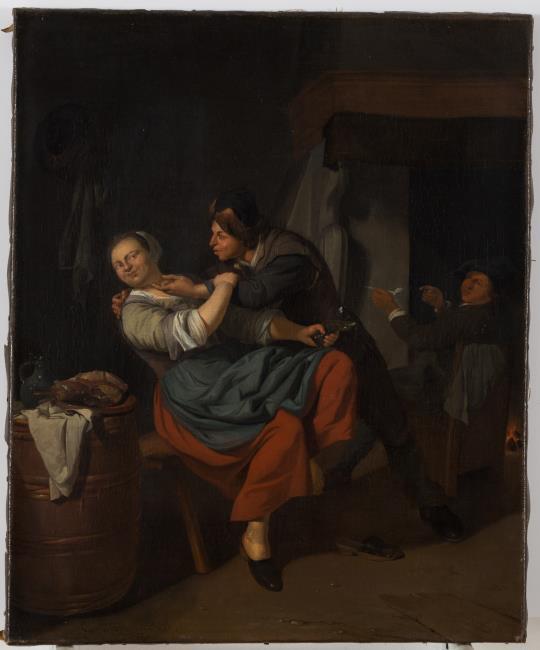
Title: Couple courting in an interior
Artist: Jacob Toorenvliet
Earliest date: 1680
Latest date: 1680
Genre: painting
Iconography: Tobacco
Keywords: genre, interior view, three human figures, full-length portrait, sitting, standing (position), young woman, young man, fur hat, mutche, drinking, smoking (activity), looking on, caressing, roemer, pipe, ewer (vessel), barrel (container), mantelpiece, stoneware